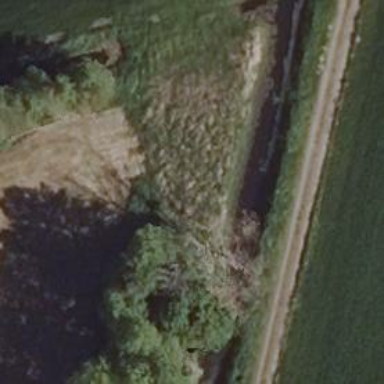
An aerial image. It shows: Row of trees in natural setting.